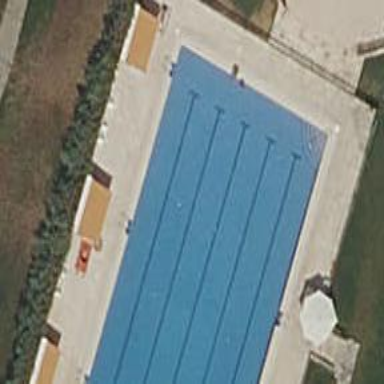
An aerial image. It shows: Swimming pool located in leisure land.